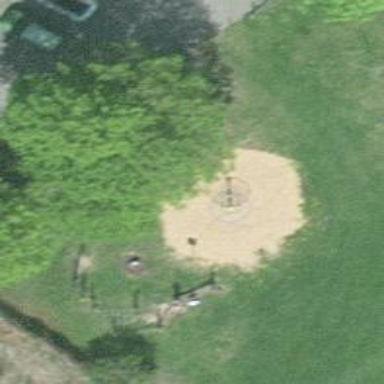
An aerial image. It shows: Playground area for leisure activities on the land.